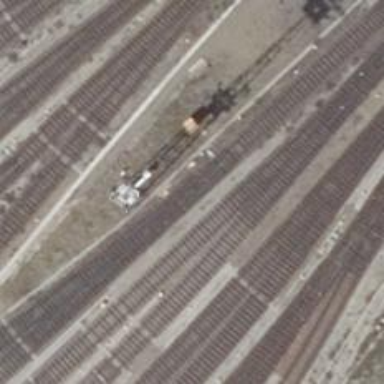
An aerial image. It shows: Railway switch.